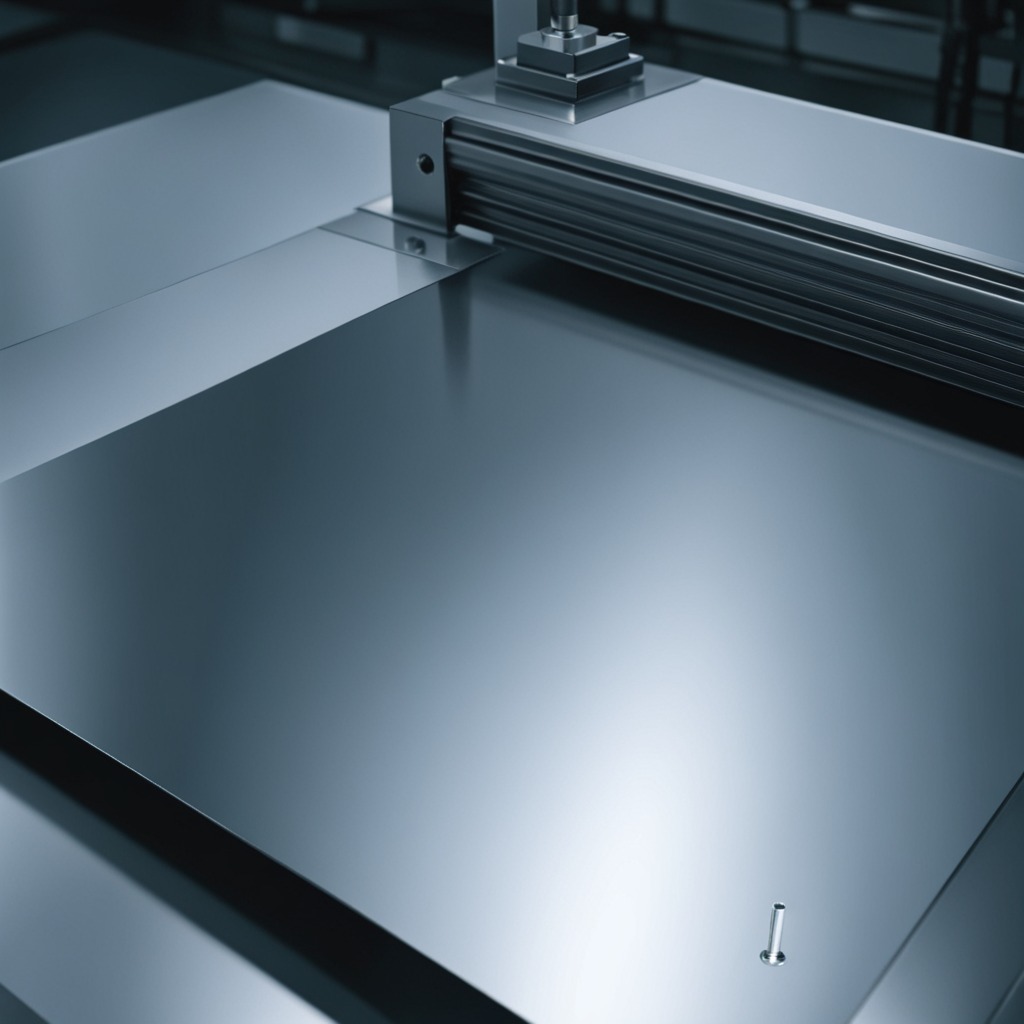
A metal screw is lying on a metal table in a machine shop under fluorescent lights.